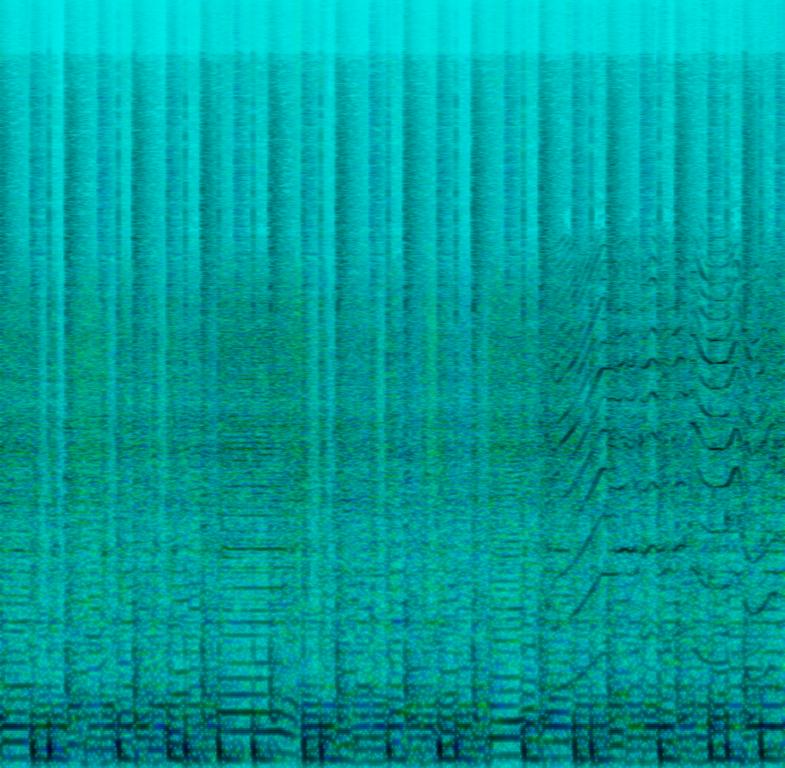
The song is a rock track that features distorted and energetic guitar strumming chords. A secondary guitar does a solo melody in the foreground. A drum kit plays a typical upbeat rock pattern with an energetic mood. A bass adds deepness to the track while playing the same progression as the strummed guitar.